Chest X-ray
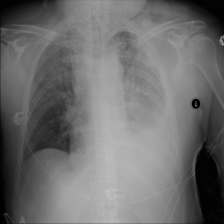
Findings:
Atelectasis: negative
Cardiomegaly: negative
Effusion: positive
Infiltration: negative
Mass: negative
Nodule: negative
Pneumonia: negative
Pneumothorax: negative
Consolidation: negative
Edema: negative
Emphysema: negative
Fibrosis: negative
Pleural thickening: negative
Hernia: negative